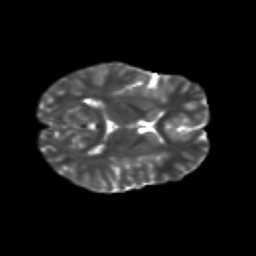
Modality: T2w
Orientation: axial
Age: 10
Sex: male
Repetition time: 9.4 s
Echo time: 0.089 s